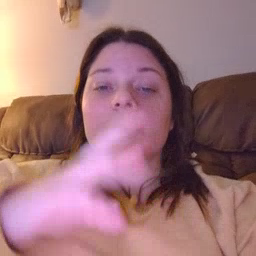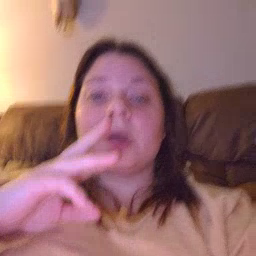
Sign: water